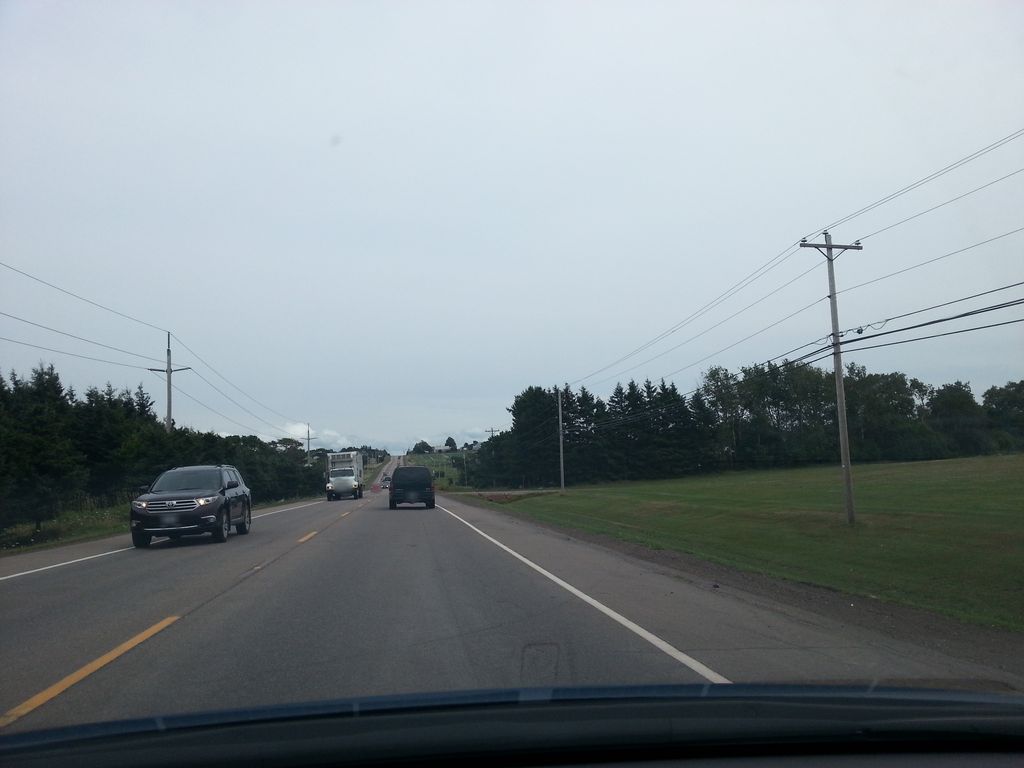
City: charlottetown